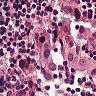
Metastatic tissue present: yes